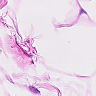
Metastatic tissue present: no